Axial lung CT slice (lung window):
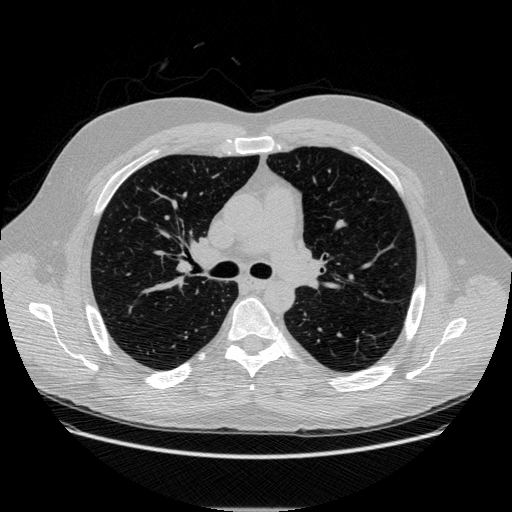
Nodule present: no